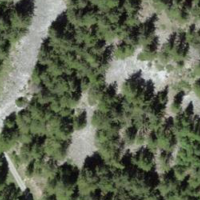
EUNIS habitat code: 44
Species observed at this site:
Dryas octopetala